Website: ulta-beauty
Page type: address-validator
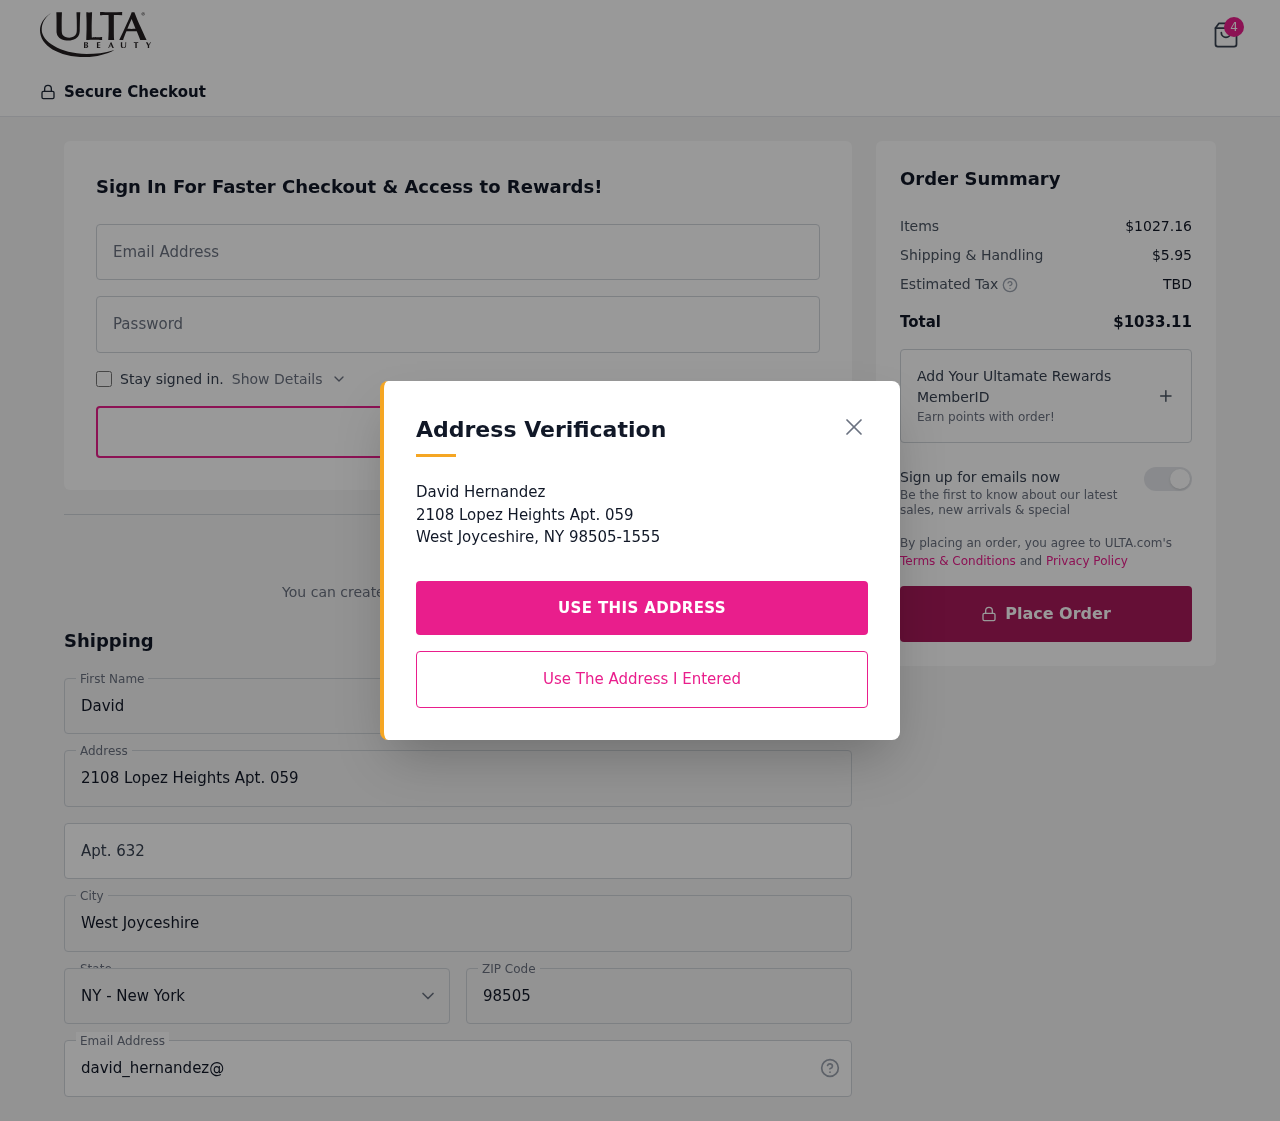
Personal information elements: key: PII_CITY
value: West Joyceshire
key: PII_EMAIL
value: david_hernandez@gmail.com
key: PII_FIRSTNAME
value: David
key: PII_LASTNAME
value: Hernandez
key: PII_POSTCODE
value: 98505
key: PII_STATE_ABBR
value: NY
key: PII_STREET
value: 2108 Lopez Heights Apt. 059
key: PII_STREET2
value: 2108 Lopez Heights Apt. 059
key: PII_STREET2
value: Apt. 632
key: PII_FULLNAME2
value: David Hernandez
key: PII_CITY2
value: West Joyceshire
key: PII_STATE_ABBR2
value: NY
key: PII_POSTCODE_FULL
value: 98505
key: PII_POSTCODE_EXT
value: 1555
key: PII_POSTCODE_NUMERIC
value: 98505
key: PII_POSTCODE_EXT_NUMERIC
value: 1555
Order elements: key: ORDER_NUM_ITEMS
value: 4
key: ORDER_SUBTOTAL
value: $1027.16
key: ORDER_SHIPPING_COST
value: $5.95
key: ORDER_TOTAL
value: $1033.11